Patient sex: M
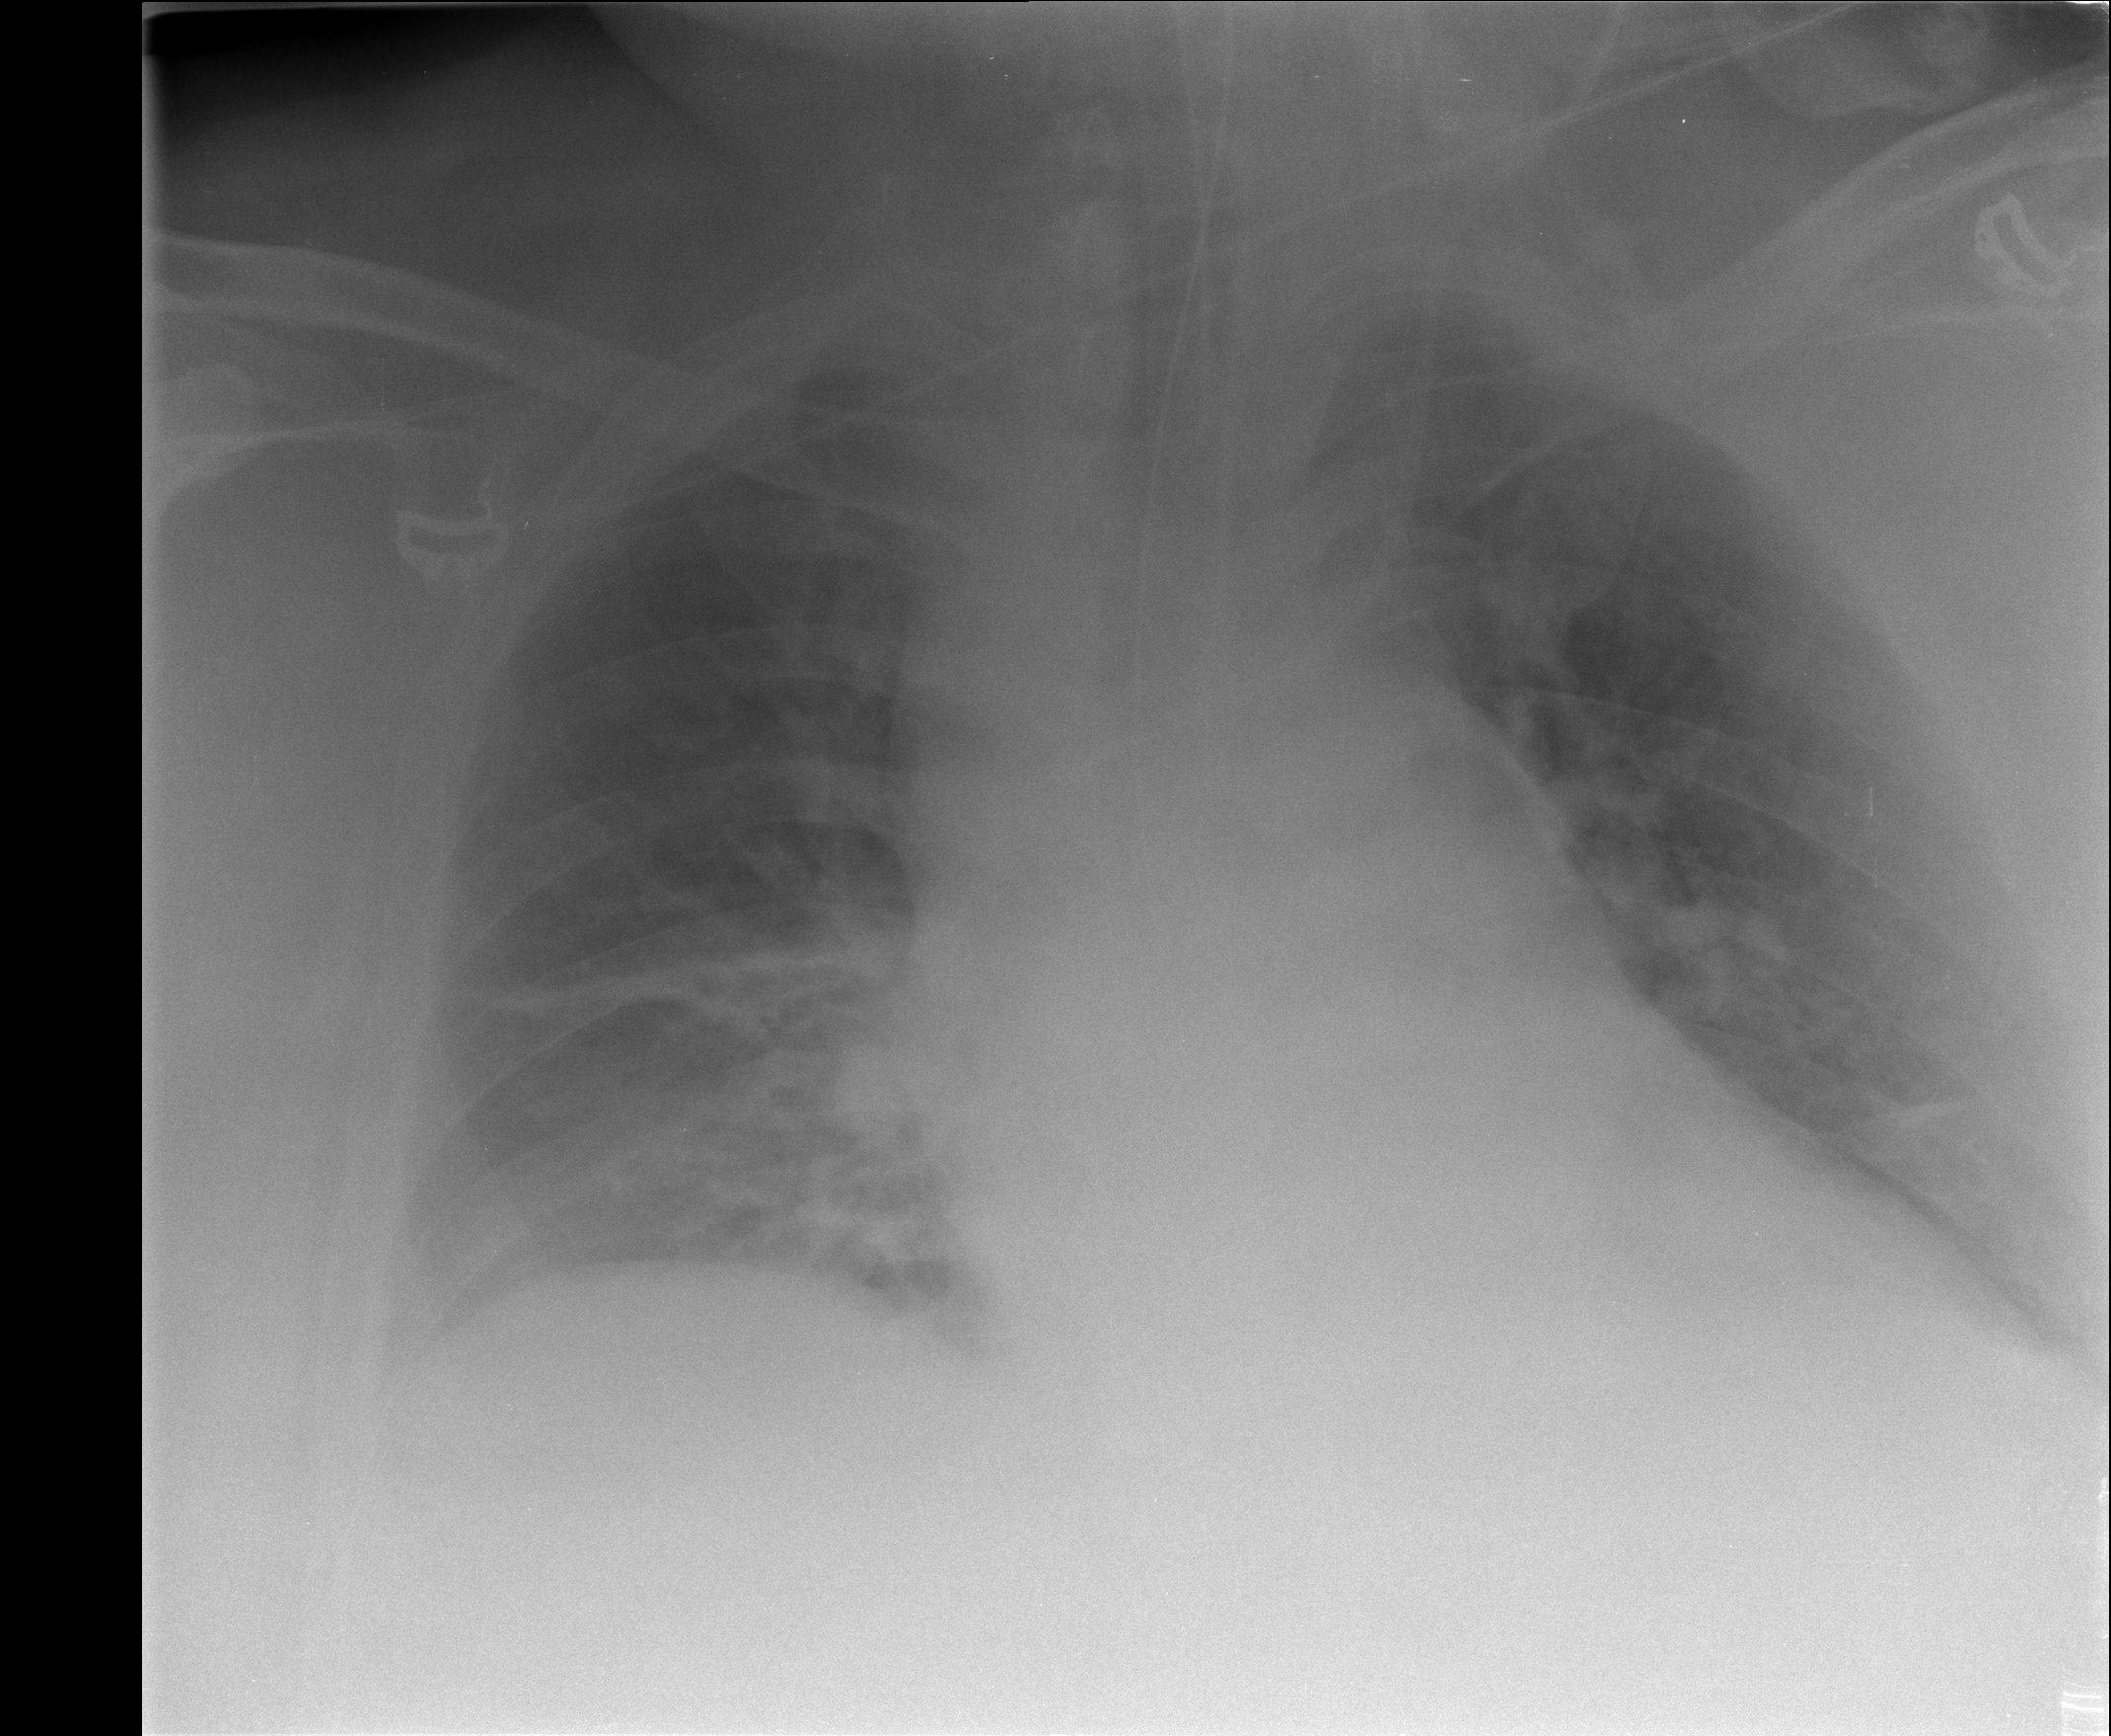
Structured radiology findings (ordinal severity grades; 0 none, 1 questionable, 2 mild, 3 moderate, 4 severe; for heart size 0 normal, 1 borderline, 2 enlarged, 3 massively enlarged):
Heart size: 2
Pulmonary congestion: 1
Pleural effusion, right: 1
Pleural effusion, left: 1
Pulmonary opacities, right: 0
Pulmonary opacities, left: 1
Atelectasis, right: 2
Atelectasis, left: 2